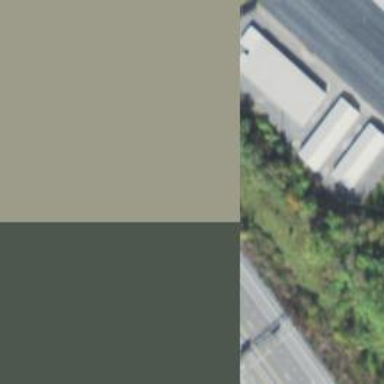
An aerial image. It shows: Primary highway with expressway characteristics.